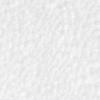
Label: no_change